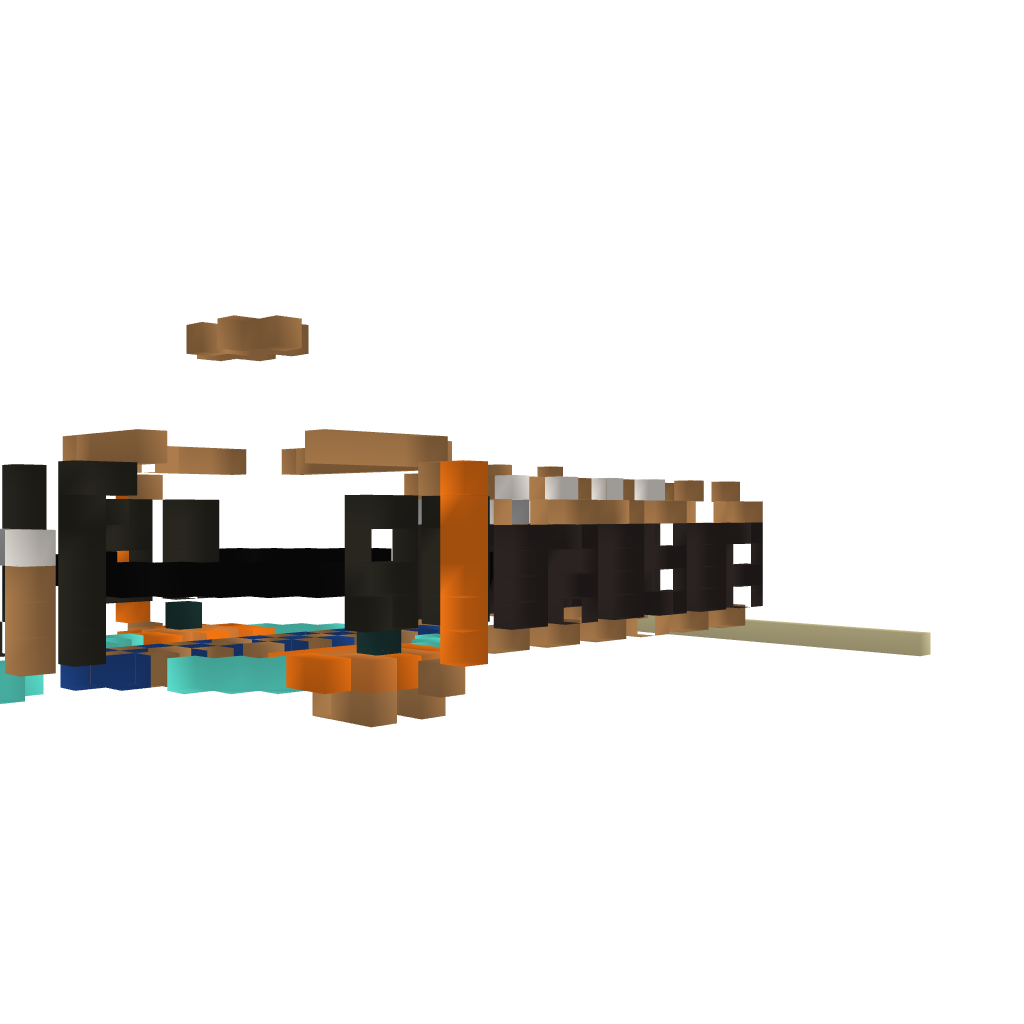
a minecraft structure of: Strongroom